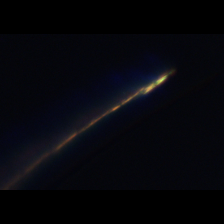
Taxon: Psuedo-nitzschia
Group: Diatoms